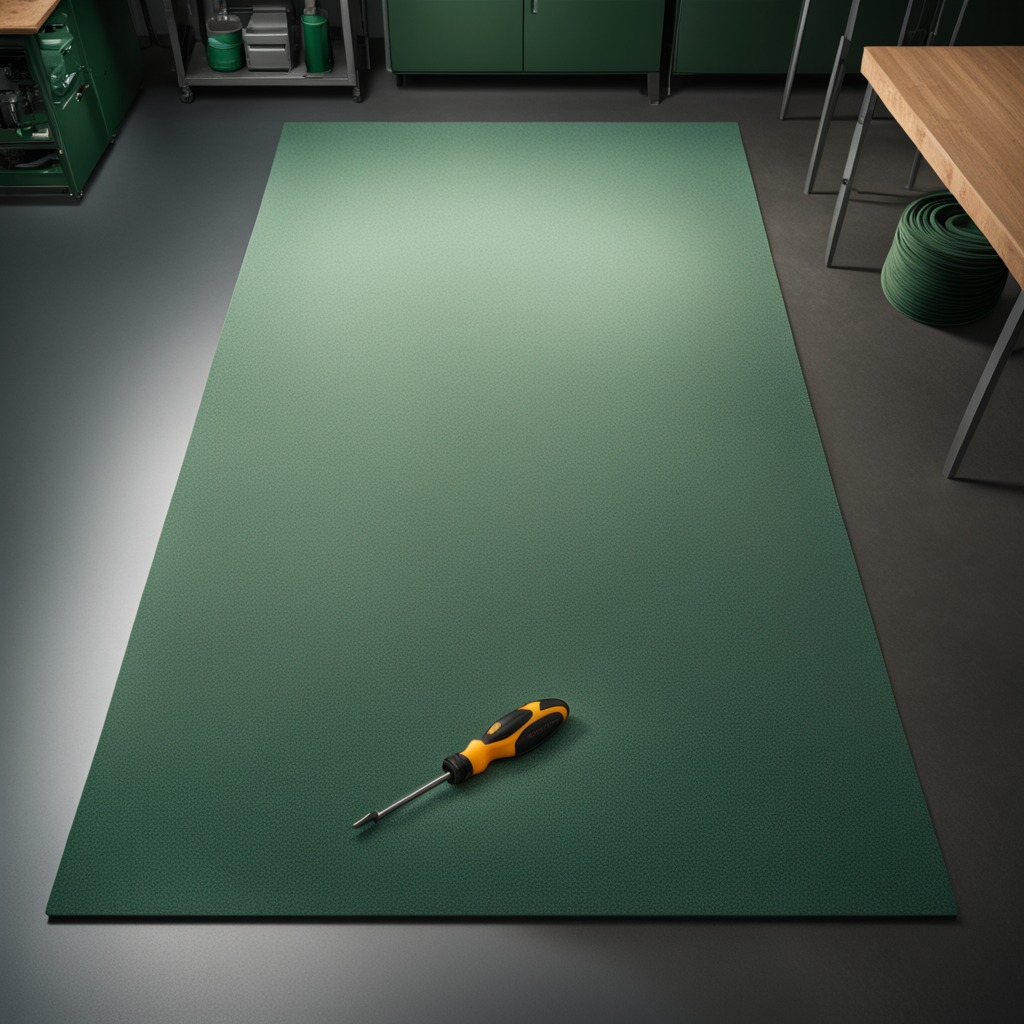
A screwdriver lies on a green rubber mat in a workshop.